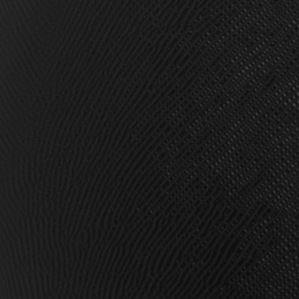
Label: frost